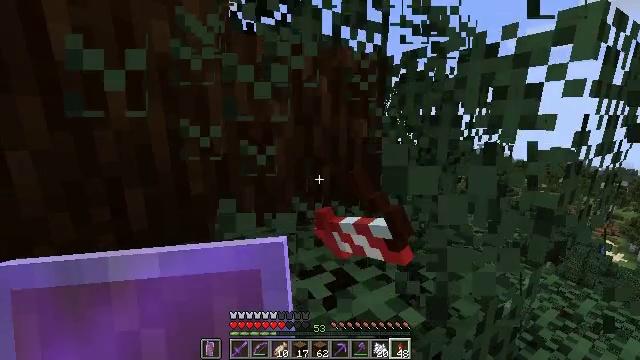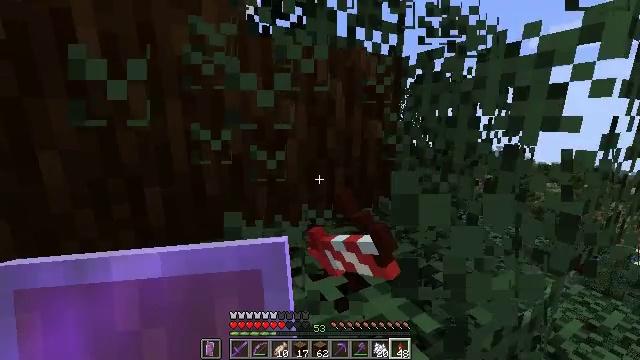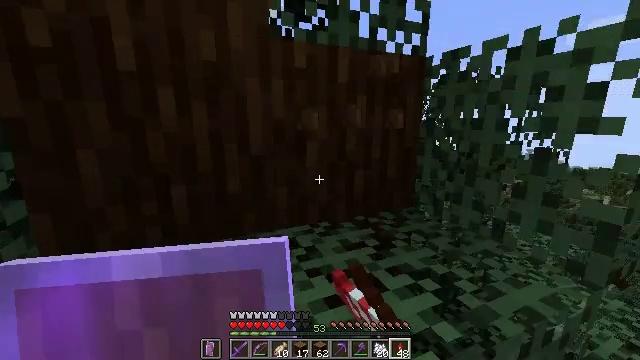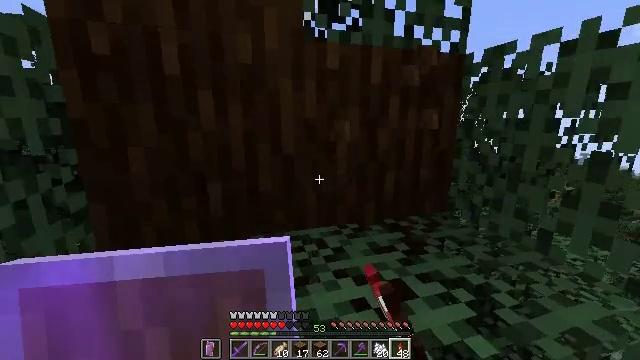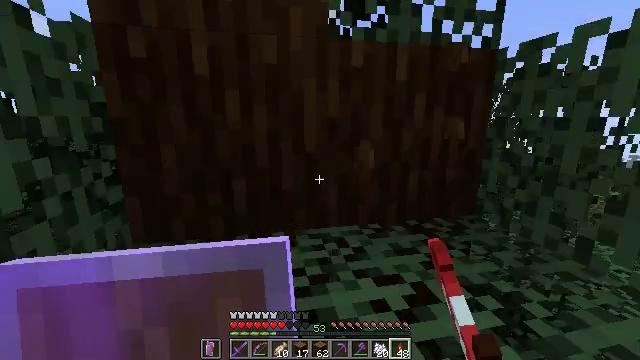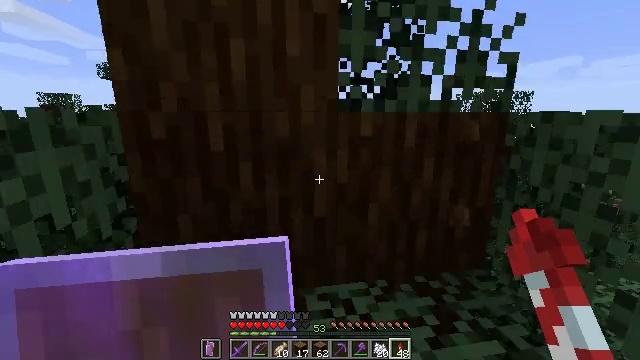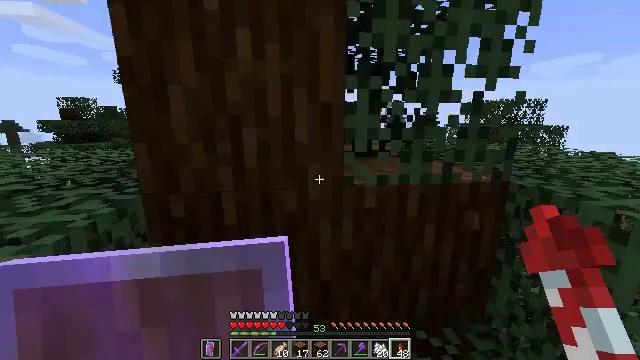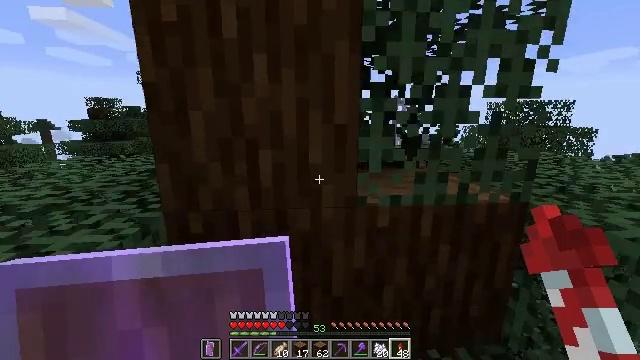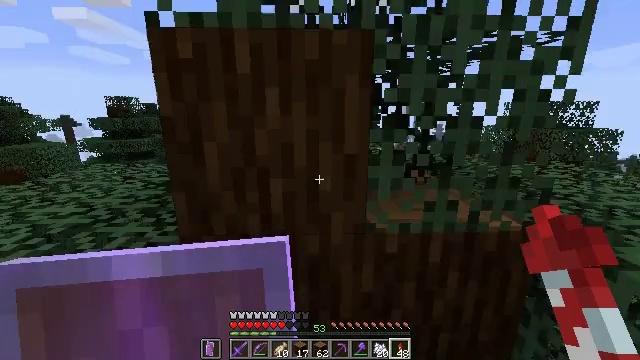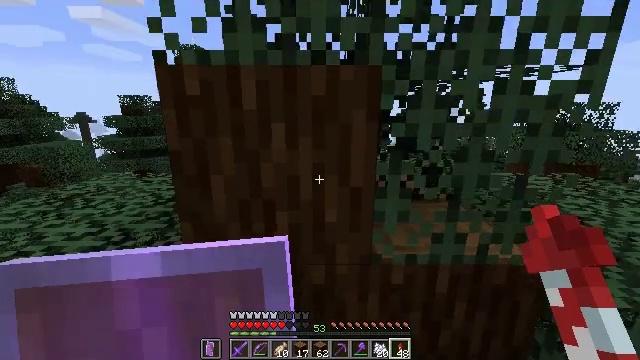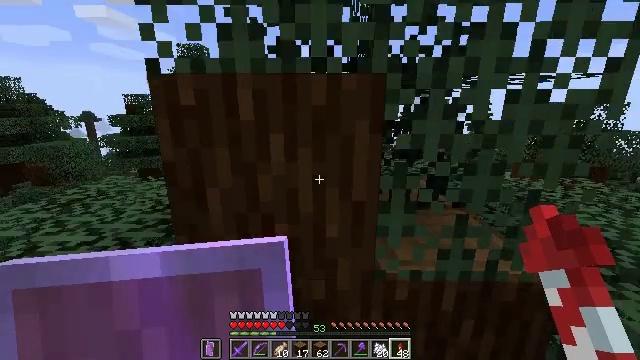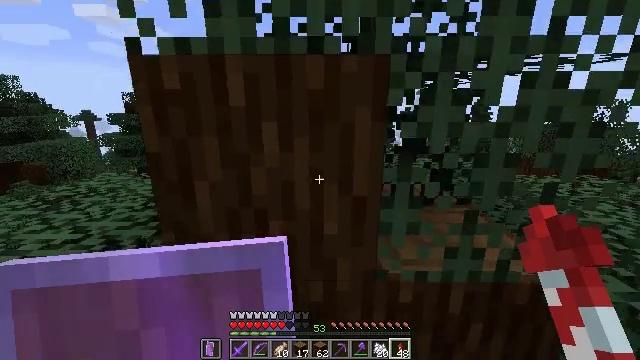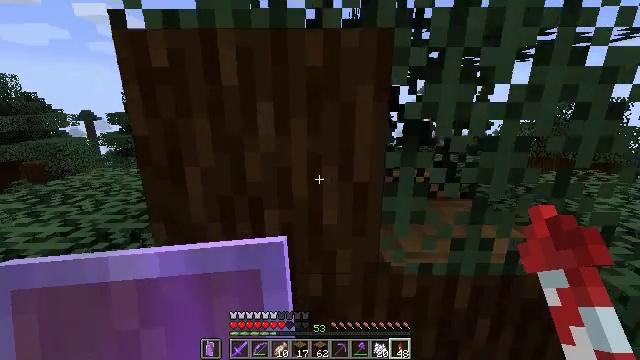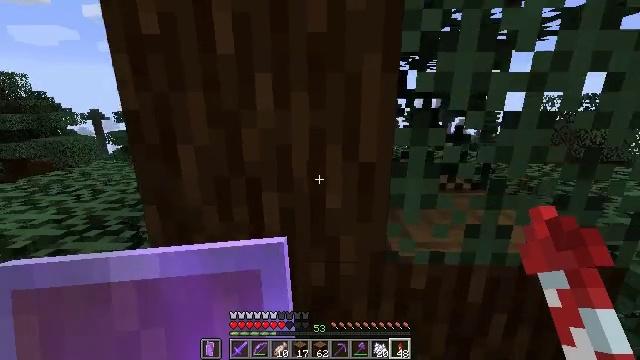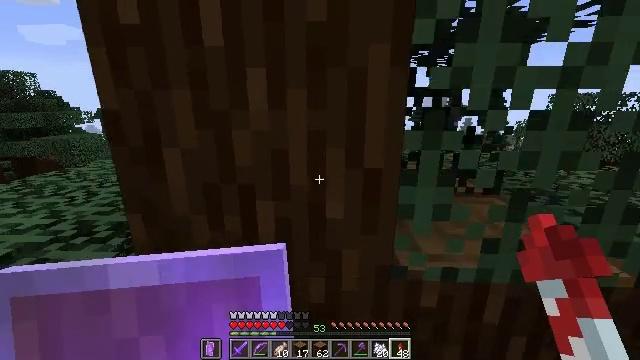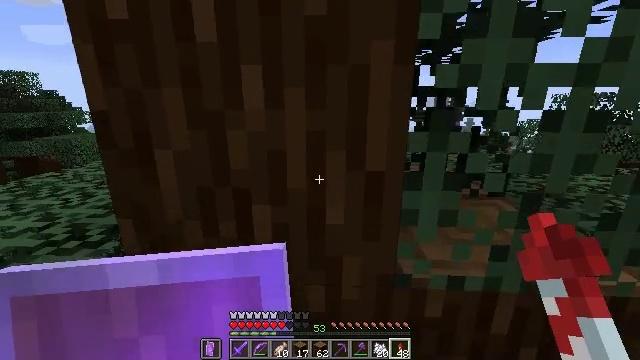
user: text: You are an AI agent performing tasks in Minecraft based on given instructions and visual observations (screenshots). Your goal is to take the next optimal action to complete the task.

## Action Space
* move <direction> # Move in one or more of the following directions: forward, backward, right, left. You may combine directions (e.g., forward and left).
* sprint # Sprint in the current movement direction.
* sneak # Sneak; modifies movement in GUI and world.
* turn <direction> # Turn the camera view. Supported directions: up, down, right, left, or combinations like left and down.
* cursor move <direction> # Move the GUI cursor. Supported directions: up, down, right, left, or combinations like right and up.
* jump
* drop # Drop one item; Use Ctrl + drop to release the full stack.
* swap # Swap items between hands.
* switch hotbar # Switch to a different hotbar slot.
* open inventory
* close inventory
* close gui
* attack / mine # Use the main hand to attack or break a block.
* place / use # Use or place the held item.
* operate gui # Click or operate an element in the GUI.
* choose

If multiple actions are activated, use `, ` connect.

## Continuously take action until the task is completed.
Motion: motion action
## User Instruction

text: Mine the spruce log from the forest.
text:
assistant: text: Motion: turn left, attack / mine
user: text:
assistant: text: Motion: turn left
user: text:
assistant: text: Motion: turn left
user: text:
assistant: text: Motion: turn left
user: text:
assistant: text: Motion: move forward, turn left, jump
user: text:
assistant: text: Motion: move forward, turn left, jump
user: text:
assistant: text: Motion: move forward, turn left, jump
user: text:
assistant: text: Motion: move forward, turn left, jump
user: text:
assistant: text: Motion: move forward, turn left
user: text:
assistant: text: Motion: move forward
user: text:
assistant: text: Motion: move forward
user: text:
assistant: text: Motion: no_op
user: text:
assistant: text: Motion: turn left
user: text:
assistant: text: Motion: turn left
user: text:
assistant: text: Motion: no_op
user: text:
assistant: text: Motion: no_op
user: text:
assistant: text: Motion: no_op
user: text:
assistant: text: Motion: no_op
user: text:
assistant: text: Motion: turn left
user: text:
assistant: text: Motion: turn left
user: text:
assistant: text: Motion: no_op
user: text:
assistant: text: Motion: no_op
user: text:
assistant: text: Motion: turn left
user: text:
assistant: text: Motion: move forward
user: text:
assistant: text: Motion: move forward
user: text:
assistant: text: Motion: move forward
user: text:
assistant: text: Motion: move forward
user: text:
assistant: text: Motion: no_op
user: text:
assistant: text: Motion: no_op
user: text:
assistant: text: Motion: no_op